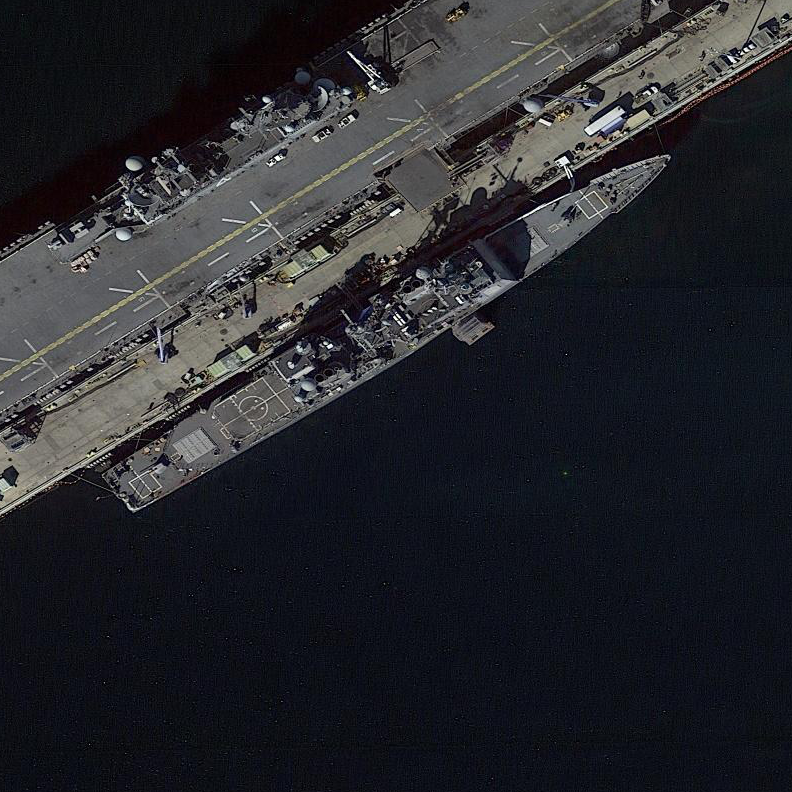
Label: cruiser